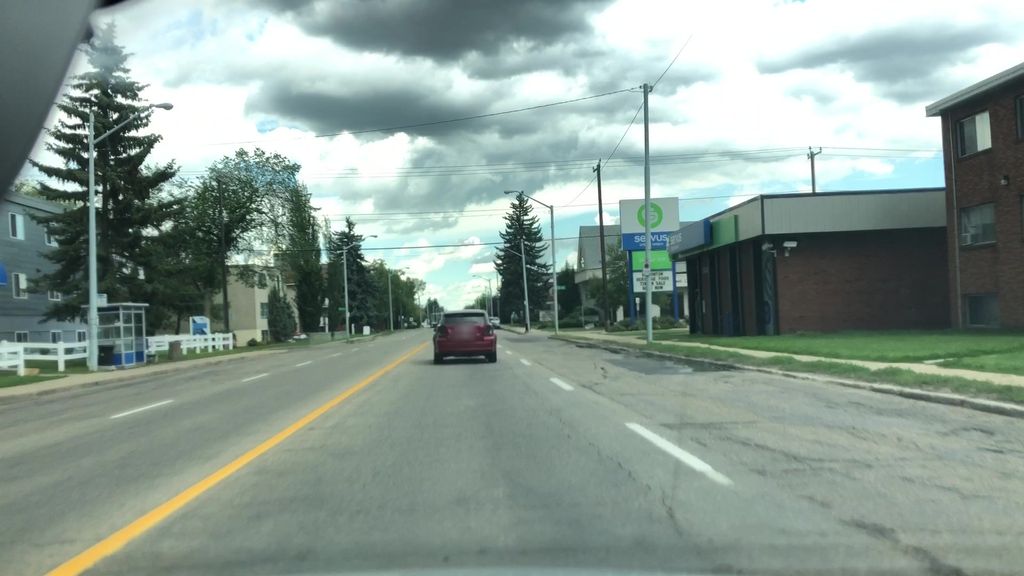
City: edmonton